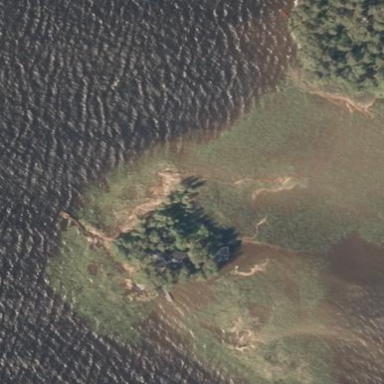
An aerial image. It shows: Image showing island.